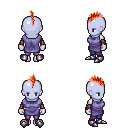
a pixel art fantasy rpg character, female body template, dark elf, purple skin, chain tabard jacket, magenta pants, red mohawk hairstyle, cloth bracers, metal boots, four views (front, back, left, right), 2x2 character sprite sheet, small pixel art, hard edges, no anti-aliasing